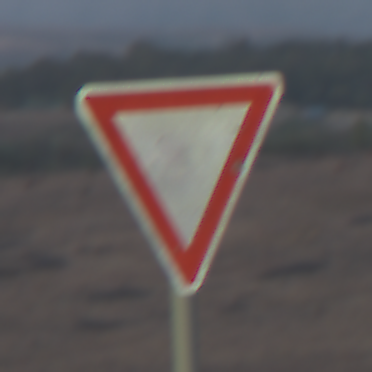
Verkehrszeichen: VorfahrtGewaehren
Umgebung: Outdoor, Nature
Tageszeit: SunriseSunset
Wetter: Clear
Licht: Natural
Jahreszeit: NotSpecified
Kontrast: LowContrast